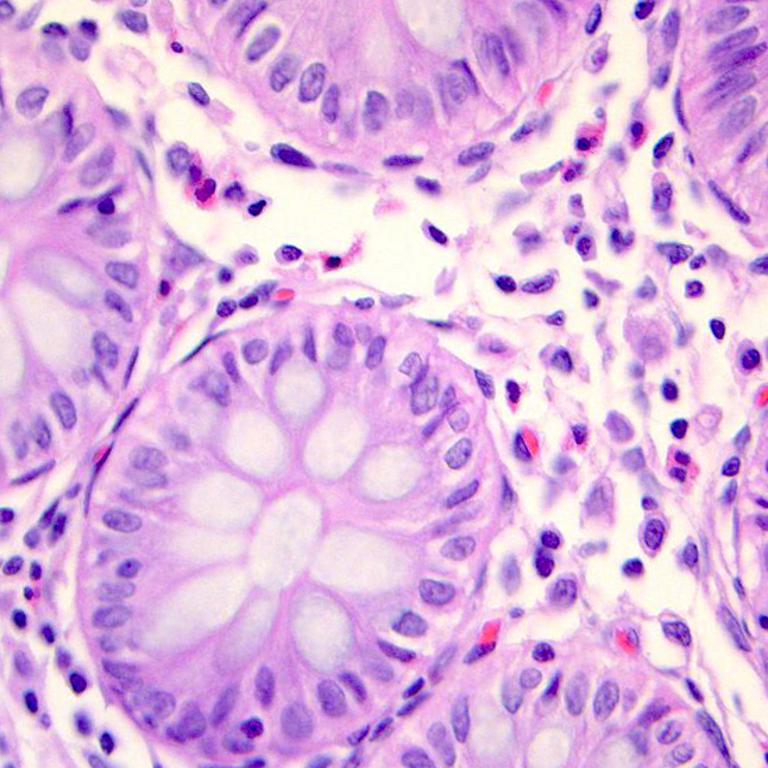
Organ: colon
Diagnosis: benign